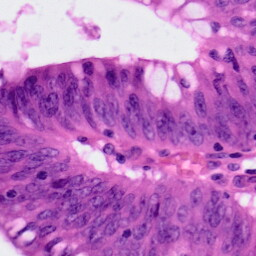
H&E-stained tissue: Colon